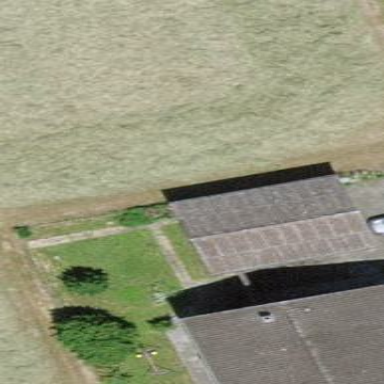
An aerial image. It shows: Garage building.